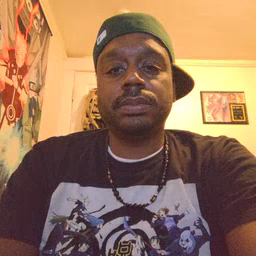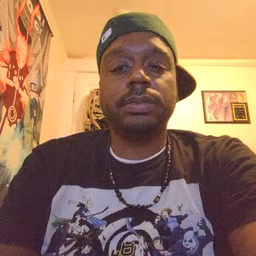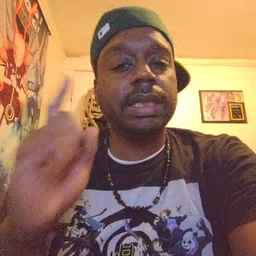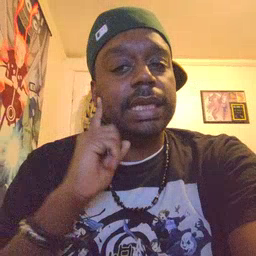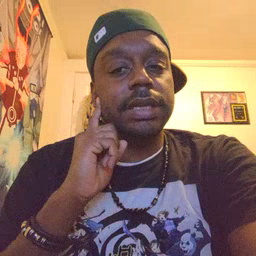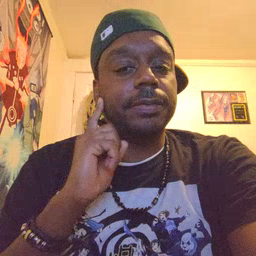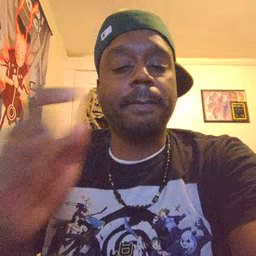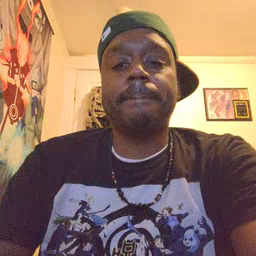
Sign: hear